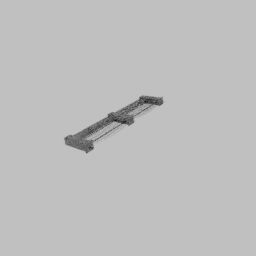
Label: architecture